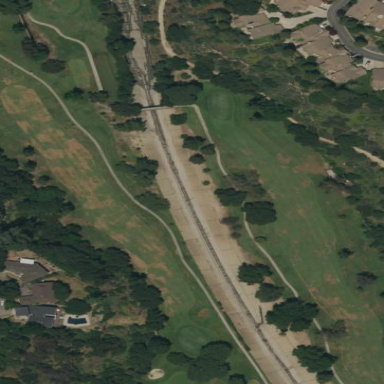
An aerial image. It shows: Golf fairway on grass pitch.